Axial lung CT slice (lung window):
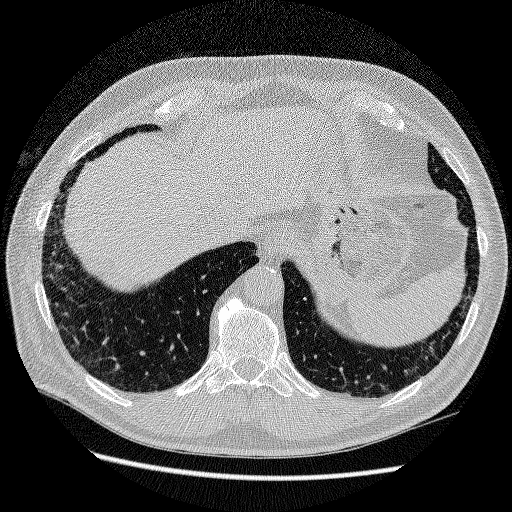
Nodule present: no